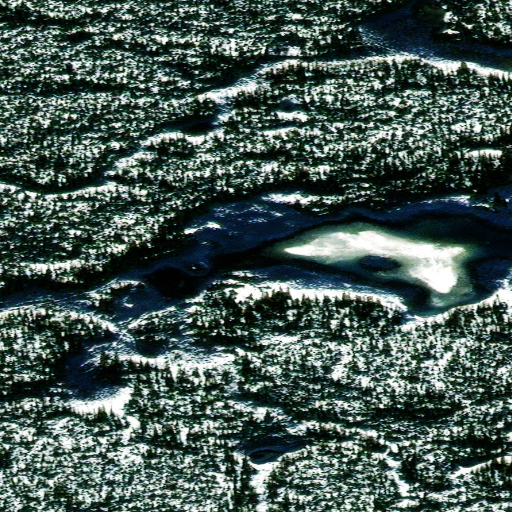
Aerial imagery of gap in Alaska named Paradise Pass containing only unknown